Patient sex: F
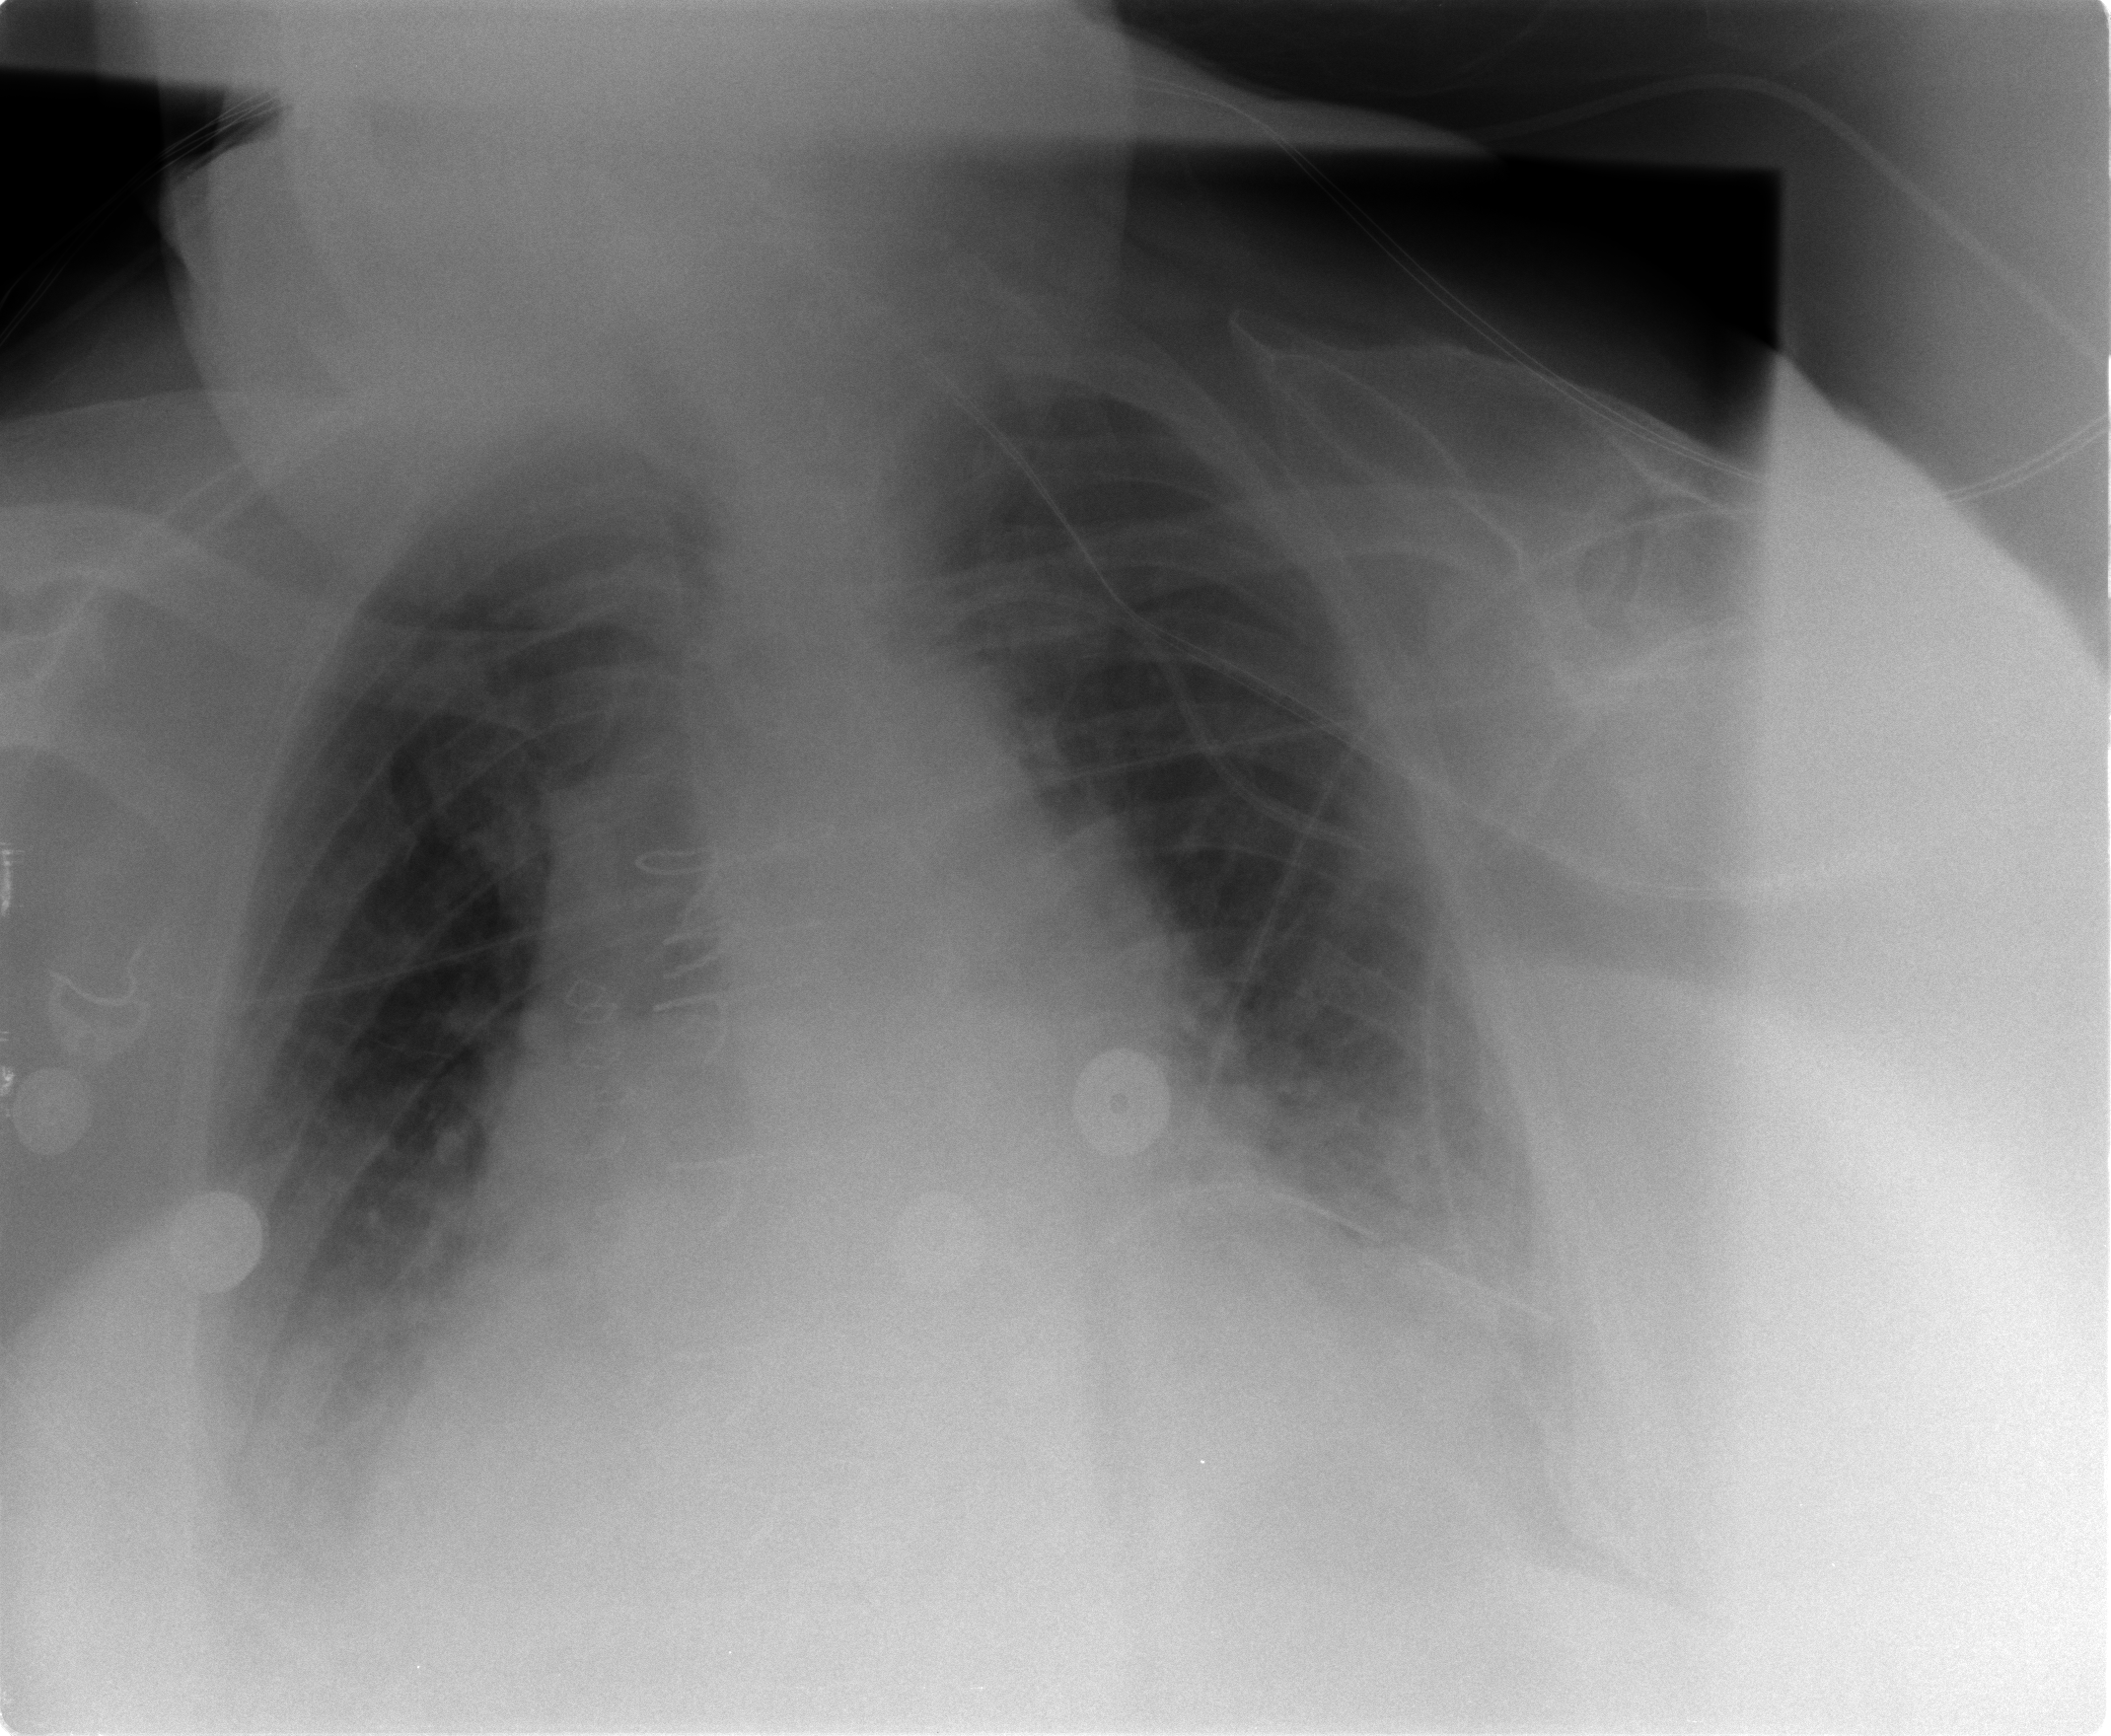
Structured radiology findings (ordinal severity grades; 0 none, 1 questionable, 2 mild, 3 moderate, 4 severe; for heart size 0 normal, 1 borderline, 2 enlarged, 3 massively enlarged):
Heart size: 3
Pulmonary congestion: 2
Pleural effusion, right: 2
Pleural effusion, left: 2
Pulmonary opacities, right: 0
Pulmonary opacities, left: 0
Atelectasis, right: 2
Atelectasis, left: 2